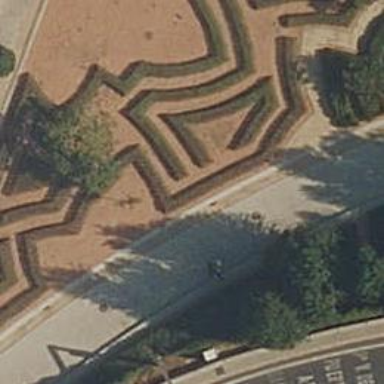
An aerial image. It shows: Footway with surface made of sett.